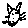
Label: cat